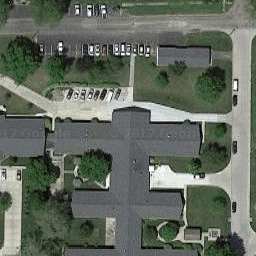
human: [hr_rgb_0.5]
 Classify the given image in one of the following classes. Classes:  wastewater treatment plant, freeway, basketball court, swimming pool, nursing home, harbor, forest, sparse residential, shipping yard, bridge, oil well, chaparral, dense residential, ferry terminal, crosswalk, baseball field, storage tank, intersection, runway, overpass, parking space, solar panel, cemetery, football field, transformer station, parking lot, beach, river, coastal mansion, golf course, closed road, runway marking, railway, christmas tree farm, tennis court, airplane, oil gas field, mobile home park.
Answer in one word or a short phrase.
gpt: nursing home